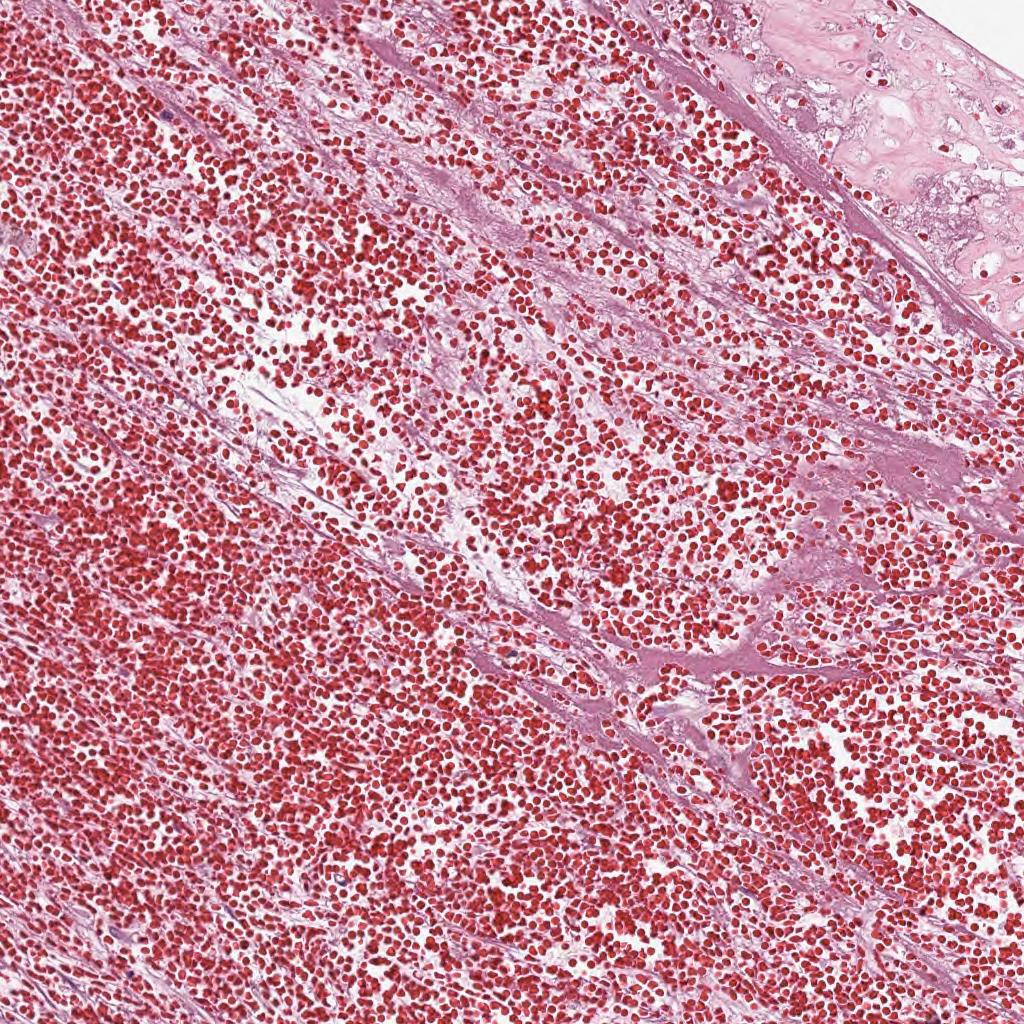
Label: Non-Viable-Tumor